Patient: sex M, age 62
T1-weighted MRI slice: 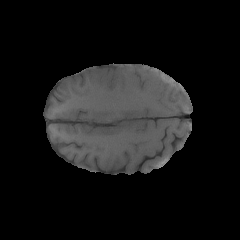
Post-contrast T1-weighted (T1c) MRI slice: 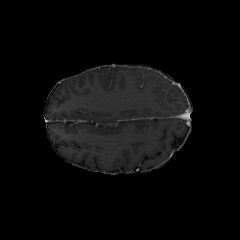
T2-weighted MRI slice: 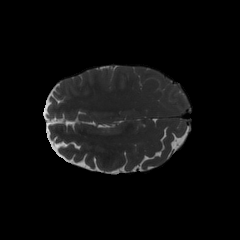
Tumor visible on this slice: no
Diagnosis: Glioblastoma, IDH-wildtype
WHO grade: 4